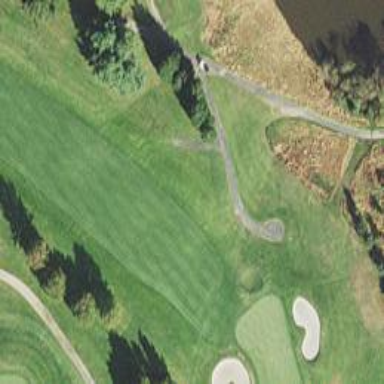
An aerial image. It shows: Path used for both walking and golf.